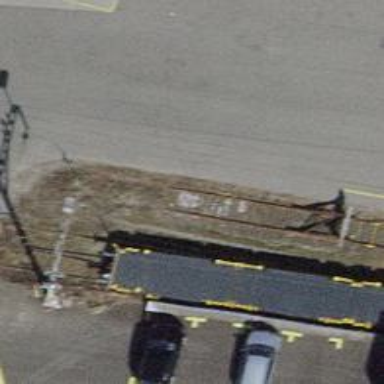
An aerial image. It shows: Railway buffer stop.